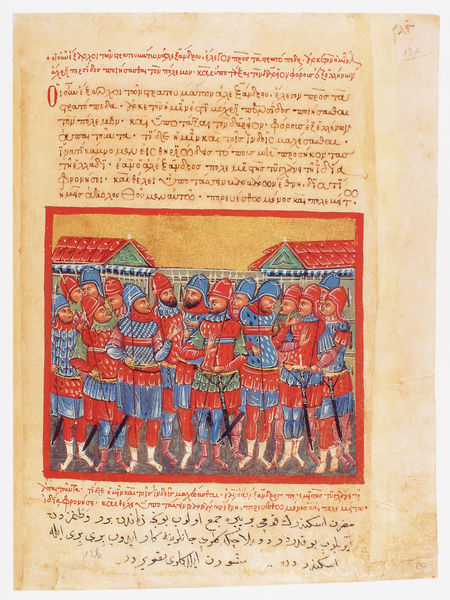
Titel: Der griechische Alexanderroman
Institution: Venedig, Hellenic Institute Codex Gr. 5
Schlagwörter: blau, kämpfer, grün, braun, zeichnung, dach, rot, bild, schrift, papier, dächer, soldaten, sandalen, buch, burg, seite, waffen, ritter, feldzug, ziegeln, helme, arabisch, griechisch, mittelalter, krieger, stadtmauer, kreuzzug, schriftstück, jerusalem, handschrift, latein, blau rot, buchillustration, buchmalerei, byzanz, konstantinopel